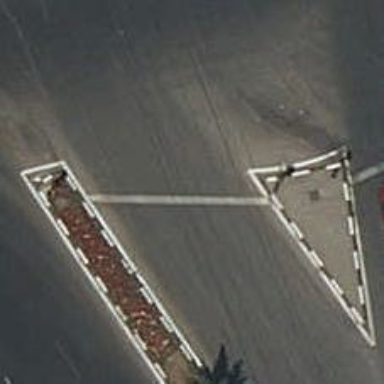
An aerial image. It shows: Road with traffic signals.